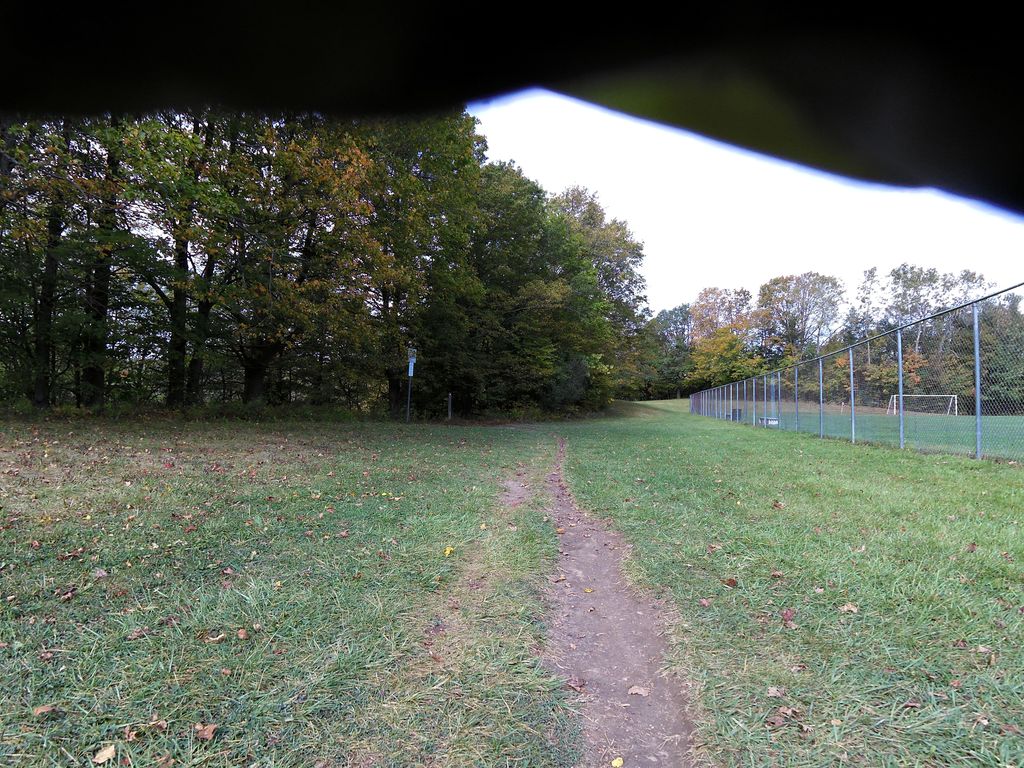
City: hamilton